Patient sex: M
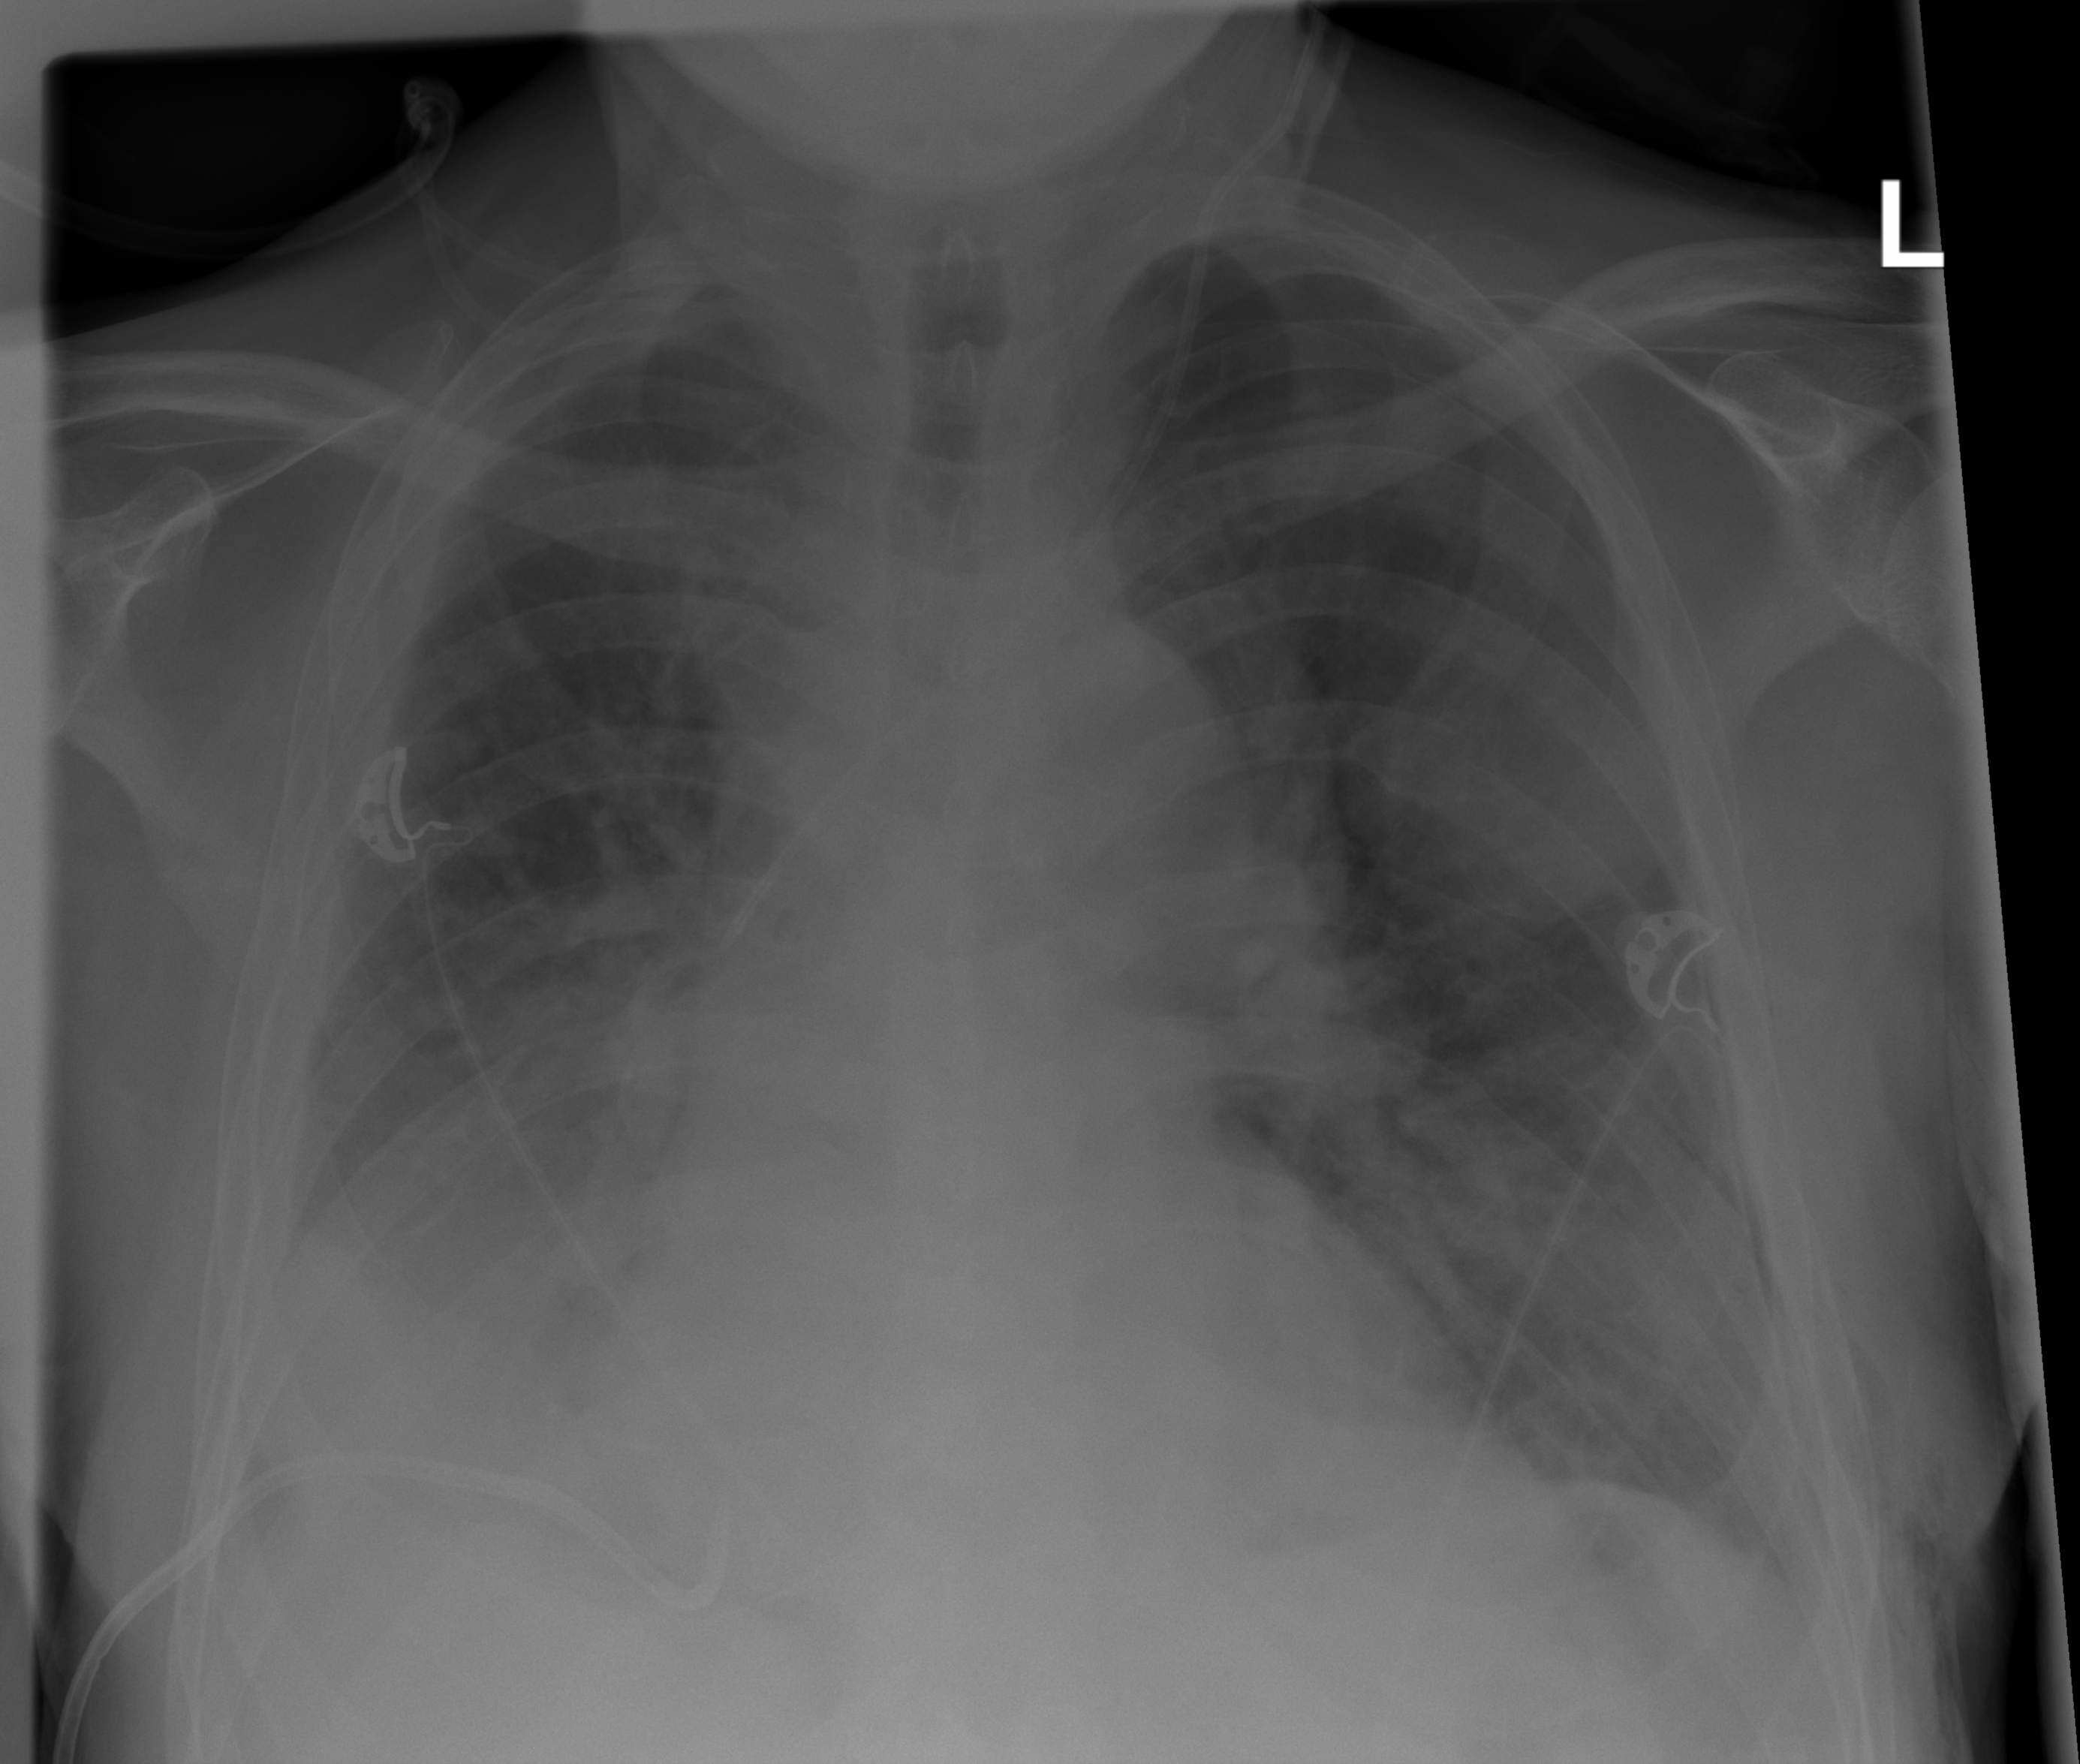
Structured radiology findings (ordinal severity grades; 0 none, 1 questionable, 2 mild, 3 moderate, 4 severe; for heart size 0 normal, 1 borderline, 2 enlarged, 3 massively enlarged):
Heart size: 1
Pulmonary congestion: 2
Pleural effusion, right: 3
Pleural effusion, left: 0
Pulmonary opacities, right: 2
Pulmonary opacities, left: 2
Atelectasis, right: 2
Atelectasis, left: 2